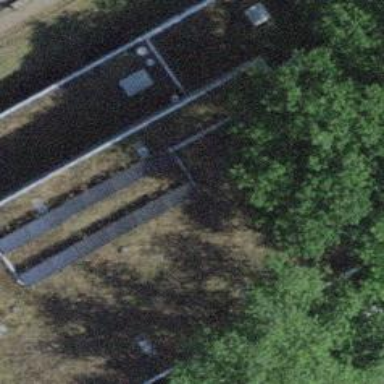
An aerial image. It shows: Solar power generator with photovoltaic panels.